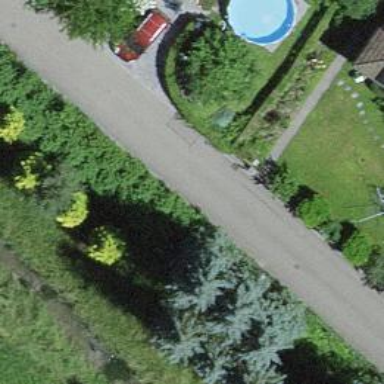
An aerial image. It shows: Residential road without sidewalk.